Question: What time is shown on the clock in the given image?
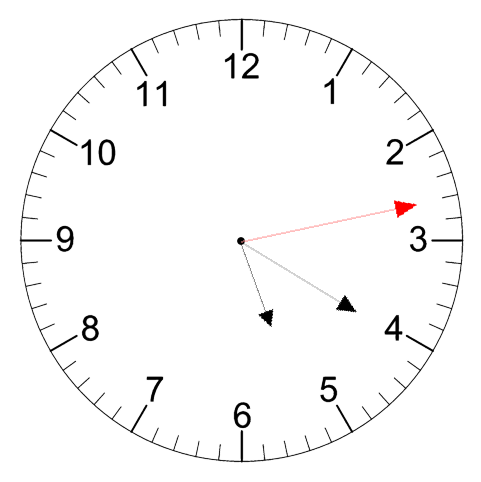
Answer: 05:20:13